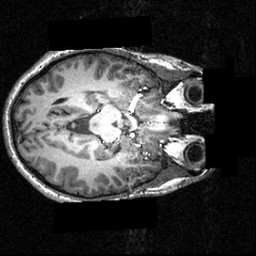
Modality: T1w
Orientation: axial
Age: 26
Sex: male
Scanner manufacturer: siemens
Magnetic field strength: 3.951 T
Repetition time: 1.5 s
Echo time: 0.00335 s